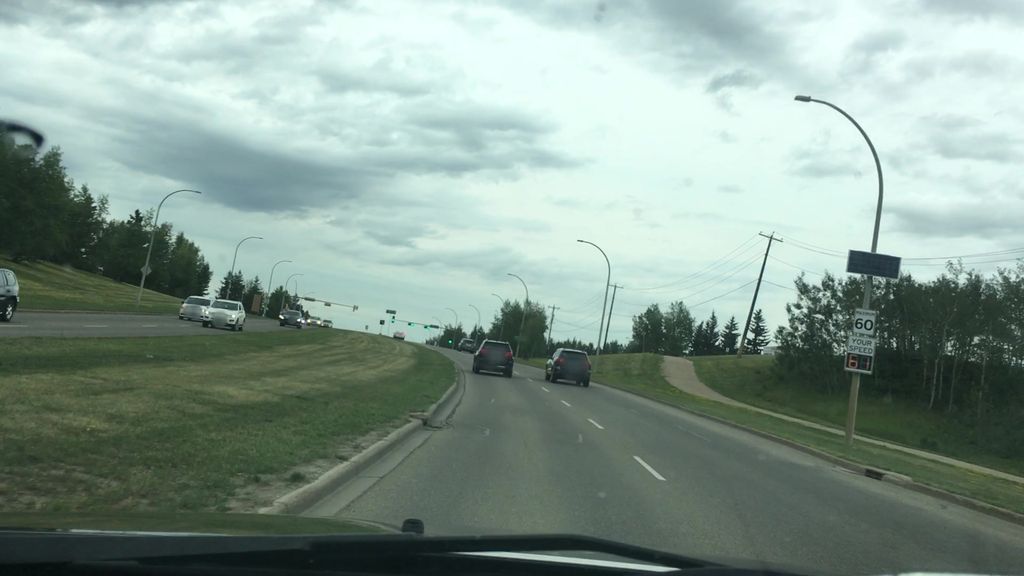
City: edmonton